Question: Ever since version 2.0 there is no way that I can get the button "Update and Restart" back when checking for updates. This missed button downloaded and applied automatically the patch to the newer version. It stopped working when 2.0 came to be. I am currently on 1.5, and would like to get 2.1 but not downloading the zip.
Now all I get is this, which forces me to download the zip file, but doesn't install the application. I have seen other posts related but none of them have solved my problem.

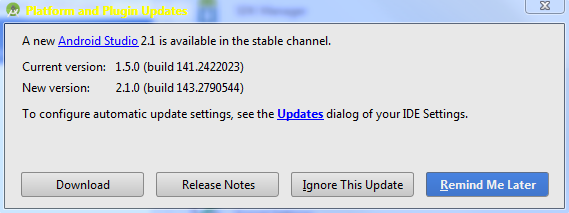
Answer: There was no 'Update and restart' button from 1.5 to 2.0. You need to go to <URL> and download the newest version --> 2.1. If you had a version 2.0 and you want to upgrade to 2.1, the functionality of downloading & restarting would be fully operational.
The differences between 1.5 and 2.0 are too major just to download a patch and update your old Android Studio. <URL> you have all revisions and changes.
You can still add your settings from the previous Android Studio, so there should be no problem for you.